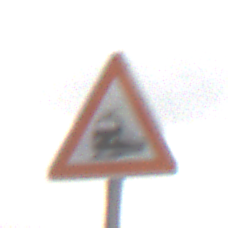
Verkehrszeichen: Bahnuebergang
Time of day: MorningAfternoon
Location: Outdoor (Nature)
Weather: Overcast
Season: NotSpecified
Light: Natural